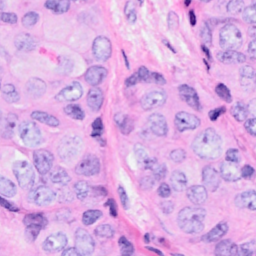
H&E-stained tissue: Breast